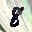
Label: 8